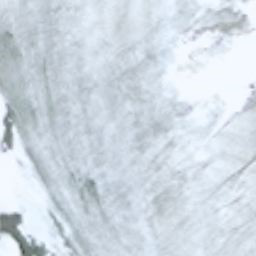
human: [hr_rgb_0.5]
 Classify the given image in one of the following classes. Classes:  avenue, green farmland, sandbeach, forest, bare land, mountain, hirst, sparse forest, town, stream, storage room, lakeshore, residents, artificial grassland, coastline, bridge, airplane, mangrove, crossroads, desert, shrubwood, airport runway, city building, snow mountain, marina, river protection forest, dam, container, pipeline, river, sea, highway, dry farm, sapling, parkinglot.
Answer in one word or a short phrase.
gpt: snow mountain